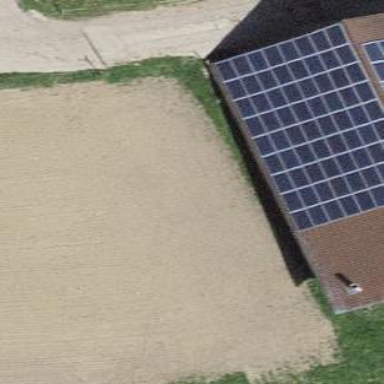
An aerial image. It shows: Solar power generator using photovoltaic method with solar photovoltaic panel types.